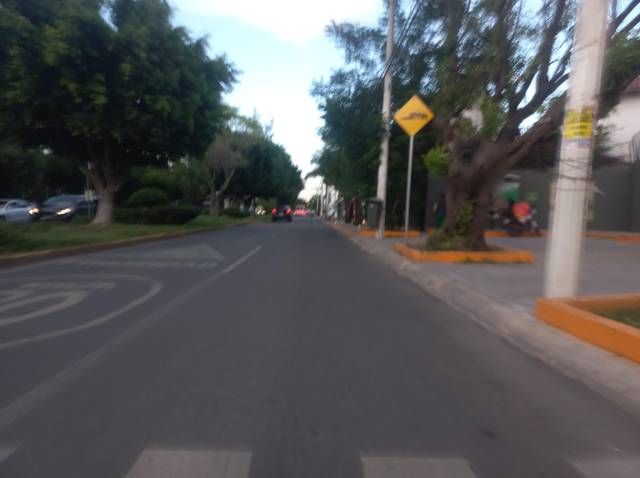
Region: Mexico
Coordinates: 20.565, -100.418